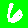
Digit: 6